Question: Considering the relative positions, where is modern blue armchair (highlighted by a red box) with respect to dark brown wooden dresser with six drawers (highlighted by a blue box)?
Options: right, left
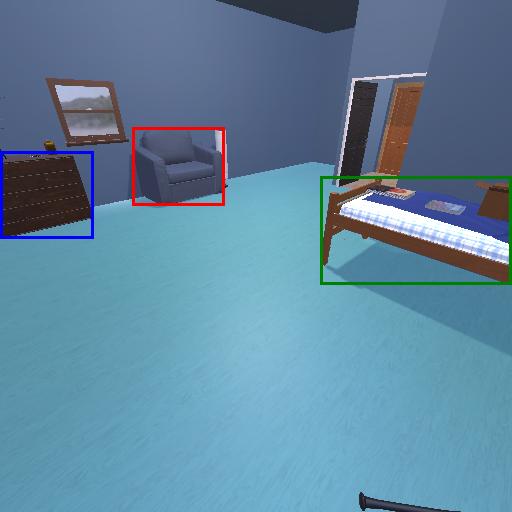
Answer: right